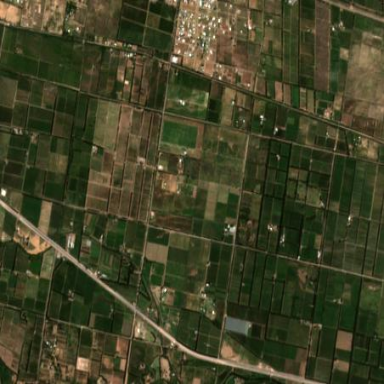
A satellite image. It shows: Orchard.